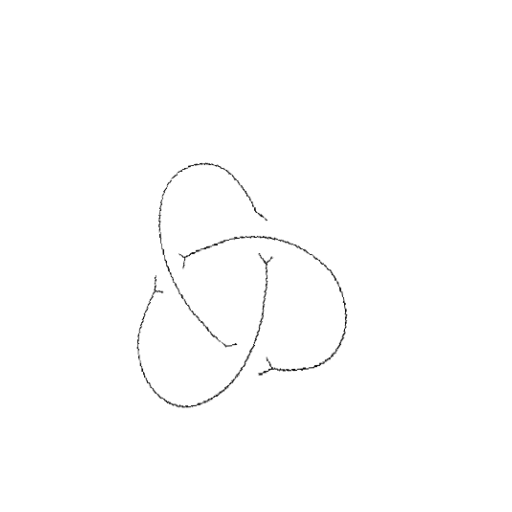
Crossing number: 3